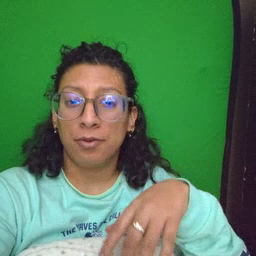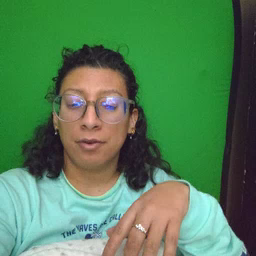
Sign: blow